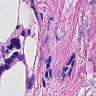
Metastatic tissue present: yes